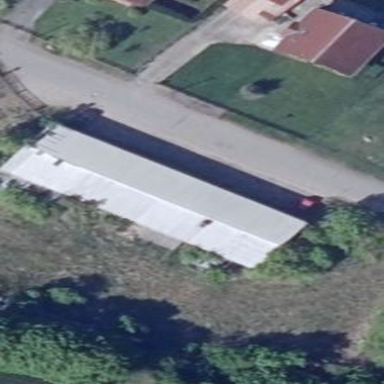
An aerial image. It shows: Building with gabled roof oriented along its structure. The roof is light gray in color.